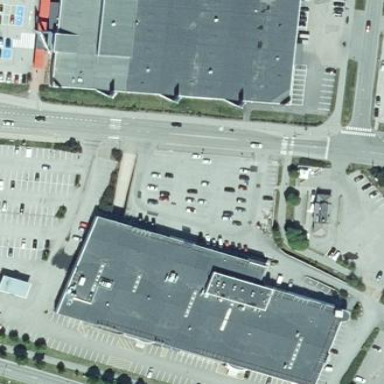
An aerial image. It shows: Flat roof retail building.